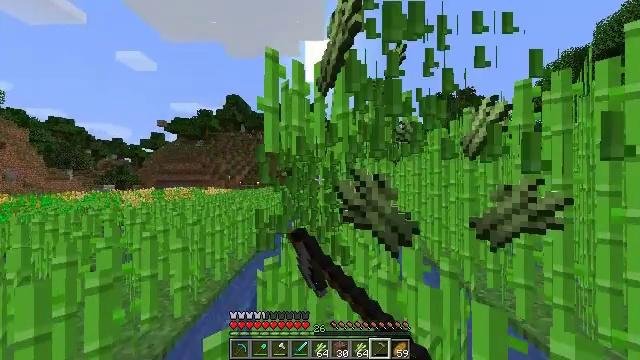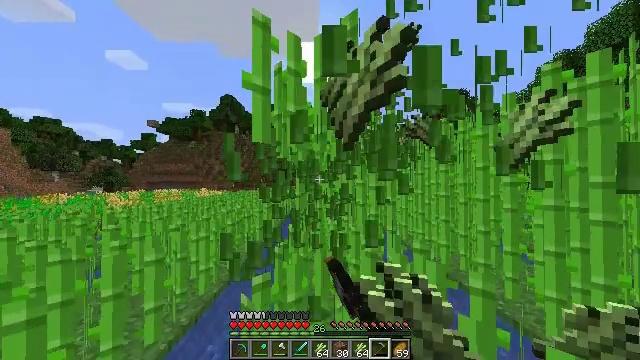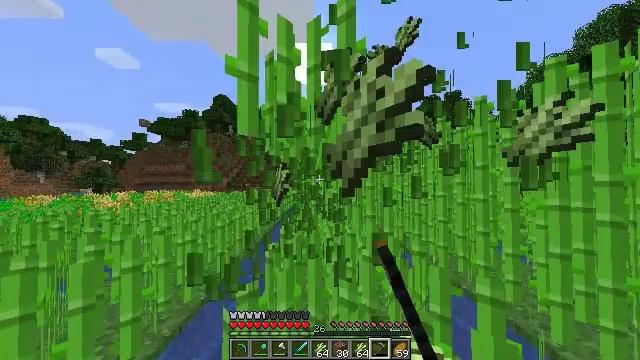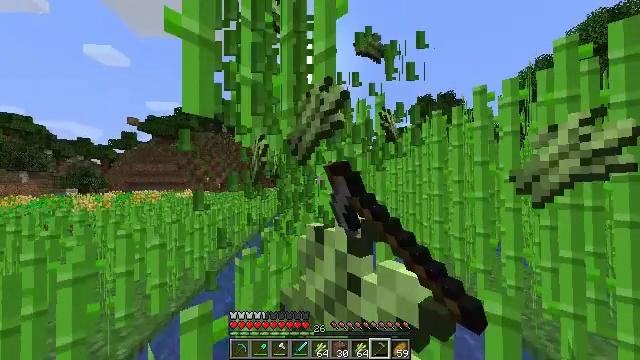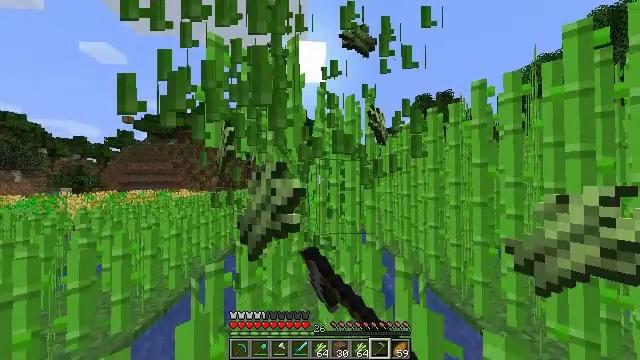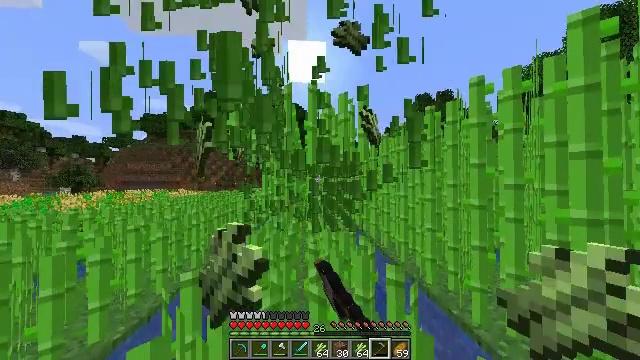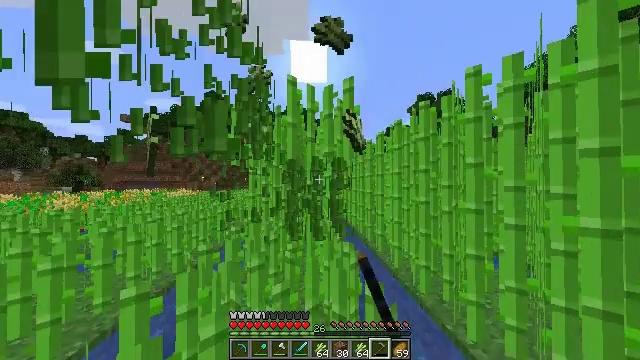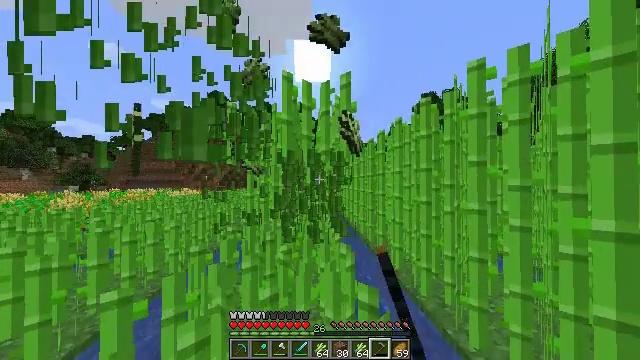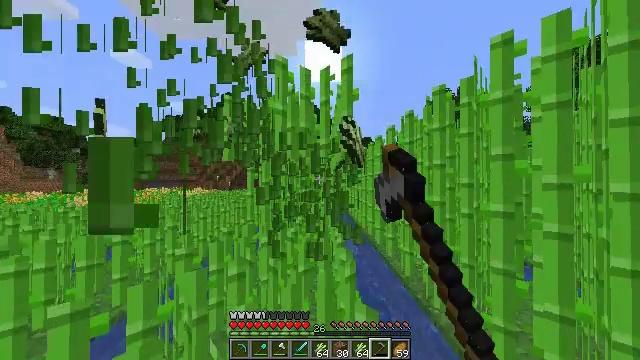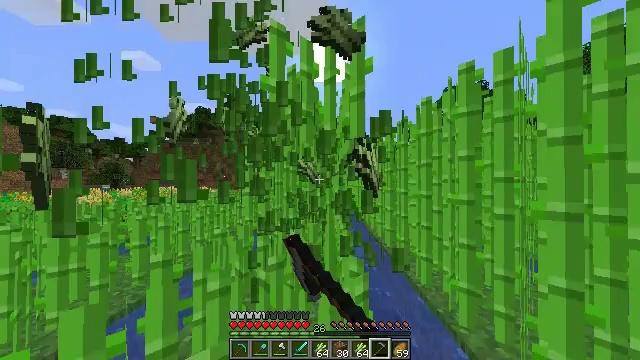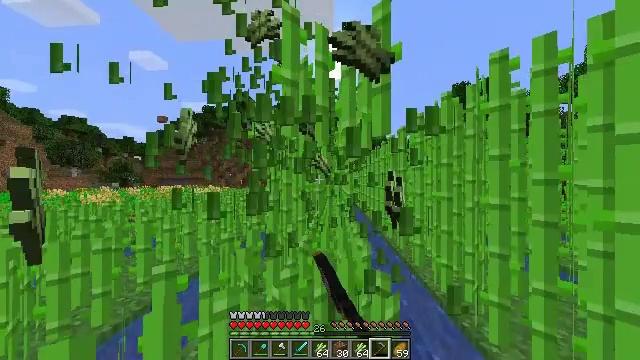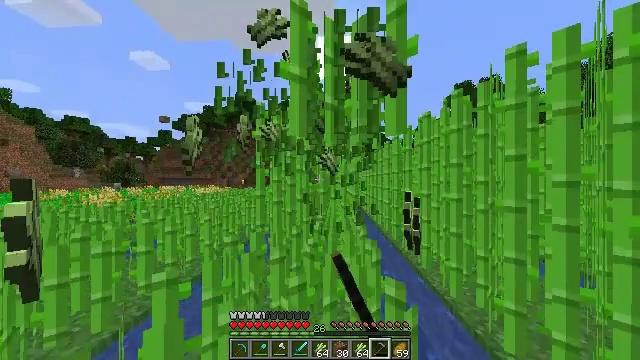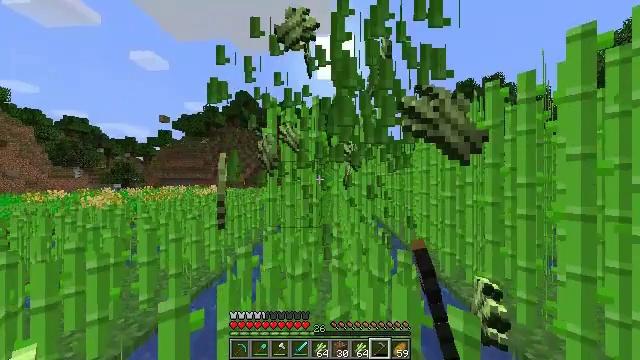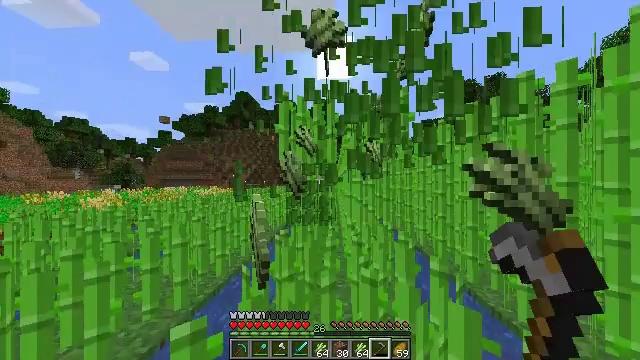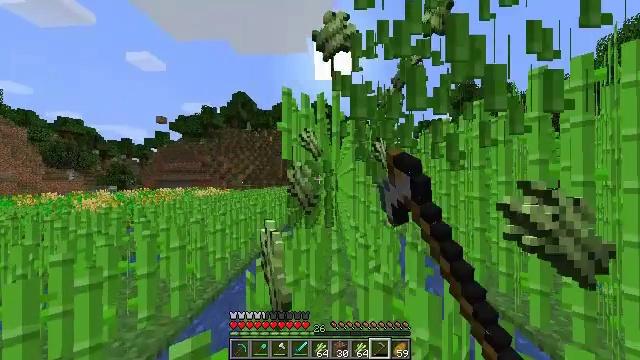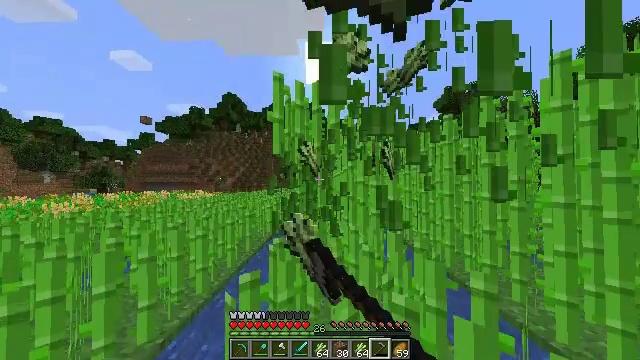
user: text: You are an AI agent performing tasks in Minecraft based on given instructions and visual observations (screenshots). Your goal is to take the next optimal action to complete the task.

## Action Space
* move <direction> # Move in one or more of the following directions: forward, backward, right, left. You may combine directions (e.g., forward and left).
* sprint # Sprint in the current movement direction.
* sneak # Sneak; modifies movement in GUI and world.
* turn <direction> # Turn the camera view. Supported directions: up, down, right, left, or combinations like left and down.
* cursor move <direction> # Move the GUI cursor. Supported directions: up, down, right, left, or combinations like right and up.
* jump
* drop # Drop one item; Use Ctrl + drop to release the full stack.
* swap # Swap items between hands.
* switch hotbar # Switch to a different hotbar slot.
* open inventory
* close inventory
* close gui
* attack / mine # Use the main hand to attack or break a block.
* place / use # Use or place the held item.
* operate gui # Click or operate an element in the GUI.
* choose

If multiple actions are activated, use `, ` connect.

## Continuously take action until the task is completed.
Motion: motion action
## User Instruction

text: Mine the sugar cane near rivers.
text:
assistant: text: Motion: move forward, sprint, turn right, attack / mine
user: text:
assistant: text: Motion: move forward and move right, sprint, turn right, attack / mine
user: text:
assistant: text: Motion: move forward and move right, sprint, turn right, attack / mine
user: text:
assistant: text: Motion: move forward and move right, sprint, attack / mine
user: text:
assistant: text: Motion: move forward and move right, sprint, attack / mine
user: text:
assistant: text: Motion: move forward and move right, sprint, attack / mine
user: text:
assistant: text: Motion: move forward, sprint, attack / mine
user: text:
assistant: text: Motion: move forward, sprint, turn left, attack / mine
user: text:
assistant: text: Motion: move forward and move left, sprint, turn left, attack / mine
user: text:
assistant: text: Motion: move forward and move left, sprint, turn left, attack / mine
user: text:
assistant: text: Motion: move forward and move left, sprint, attack / mine
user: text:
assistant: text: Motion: move forward and move left, sprint, attack / mine
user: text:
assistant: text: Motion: move forward and move left, sprint, attack / mine
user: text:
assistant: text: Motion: move forward, sprint, attack / mine
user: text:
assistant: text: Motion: move forward and move right, sprint, turn right, attack / mine
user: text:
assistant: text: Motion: move forward and move right, sprint, turn right, attack / mine
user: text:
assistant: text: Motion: move forward and move right, sprint, attack / mine
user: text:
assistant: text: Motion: move forward and move right, sprint, attack / mine
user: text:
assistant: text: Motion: move forward, sprint, attack / mine
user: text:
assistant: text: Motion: move forward, sprint, attack / mine
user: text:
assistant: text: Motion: move forward, sprint, attack / mine
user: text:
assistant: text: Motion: move forward, sprint, turn left, attack / mine
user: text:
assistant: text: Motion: move forward and move left, sprint, turn left, attack / mine
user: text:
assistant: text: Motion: move forward and move left, sprint, attack / mine
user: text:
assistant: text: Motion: move forward and move left, sprint, attack / mine
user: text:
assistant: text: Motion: move forward and move left, sprint, attack / mine
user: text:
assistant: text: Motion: move forward and move left, sprint, attack / mine
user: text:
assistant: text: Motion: move forward and move right, sprint, turn right, attack / mine
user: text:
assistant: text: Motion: move forward and move right, sprint, turn right, attack / mine
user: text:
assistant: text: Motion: move forward and move right, sprint, turn right, attack / mine